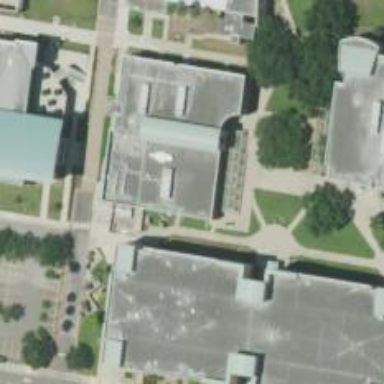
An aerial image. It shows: College building.